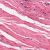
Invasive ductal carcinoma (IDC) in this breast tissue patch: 0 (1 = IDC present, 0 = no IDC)